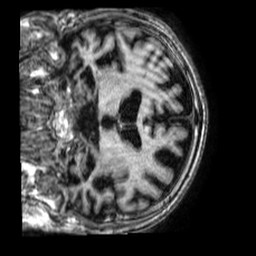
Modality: T1w
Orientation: coronal
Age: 72
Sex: male
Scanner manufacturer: philips
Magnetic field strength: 1.5 T
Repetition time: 0.00713 s
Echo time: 0.00322 s